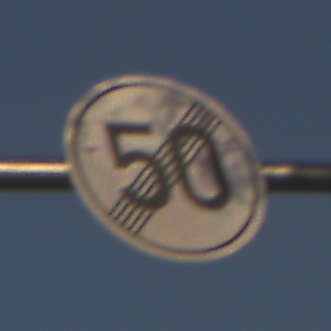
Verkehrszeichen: EndeGeschwindigkeit50
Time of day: SunriseSunset
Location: Outdoor (Nature)
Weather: PartlyCloudy
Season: NotSpecified
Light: Natural